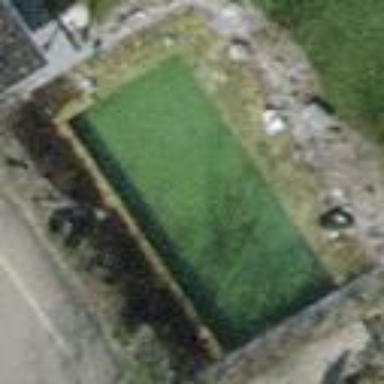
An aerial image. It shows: Pond with natural water.